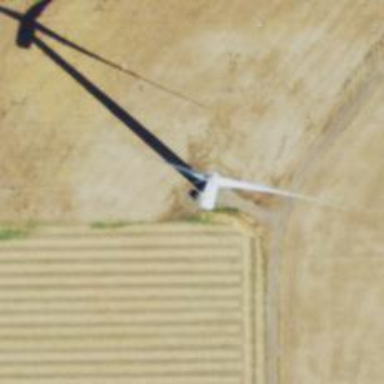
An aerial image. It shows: Wind generator in the form of horizontal axis wind turbine.